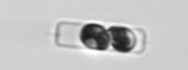
Label: Guinardia_delicatula_TAG_internal_parasite